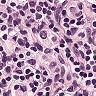
Metastatic tissue present: yes